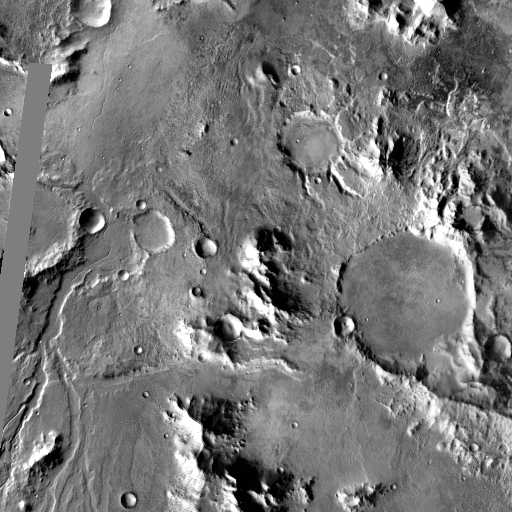
Crater classes present: Background, Other, Layered